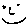
Label: smiley face